Question: I curretly making an apps to calculate BMI and at the of the day they can review the progress.So far i manage to create the registration and login page.They only need username and password to register and using the same username and password to lgin.I made one table using sqllite named that store the password and username just nw.once succesful login,user directed to the main page,where they have date and current weight to fill in and click caculate.Here the problem,I dont know how to start after user click calculate.Should I create new table to store the date and weight inserted?but if i do so,how to link the user table with the table that consist the date and weight?or I add another column in user table named date and weight?but i do so,one user can insert data everyday.how to store that?thanks..
Image below the main page for the apps before calculate and put the data in the system.the date inserted is based on the system date.

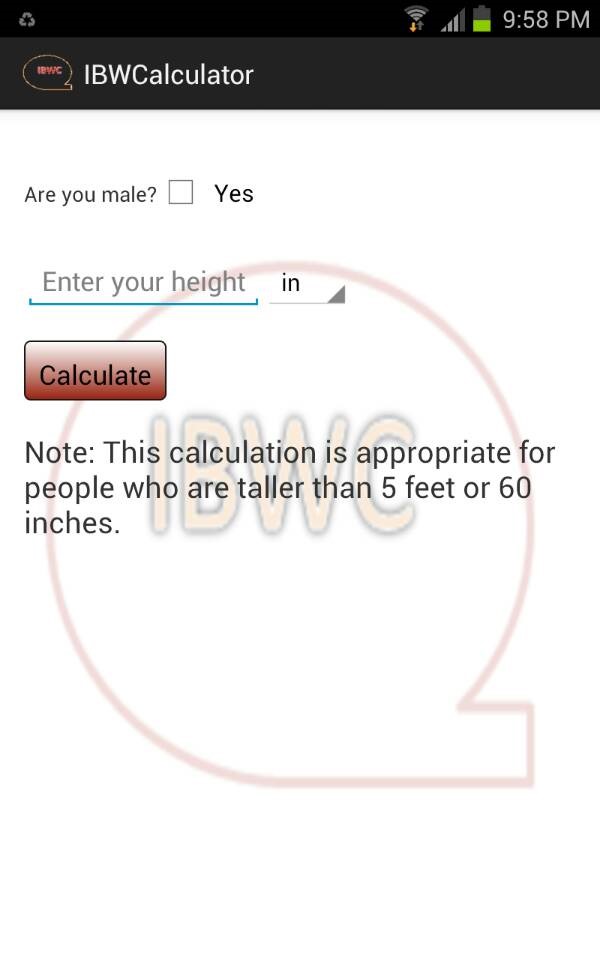
Answer: You need two tables for that:
Table 'user' fields:
1) id
2) username
3) password
Table 'user_logs' fields:
1) id
2) user_id (this relation to id field in user field)
3) weight
4) height (is we assume height is changing)
5) date
To add record:
'''
ContentValues values = new ContentValues();
values.put("username","my_username");
values.put("password","my_password")
int id= db.insert("user", null, values);
'''
Link will help you to understand sqlite with android: <URL>